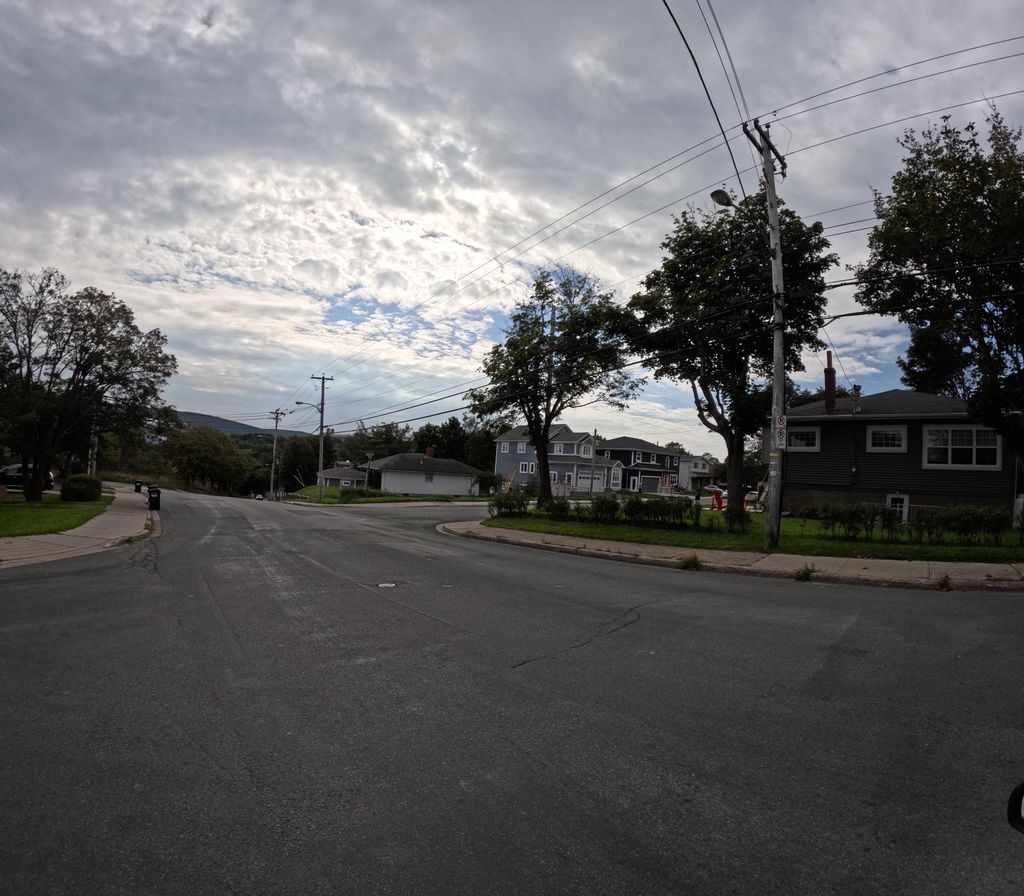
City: st_johns